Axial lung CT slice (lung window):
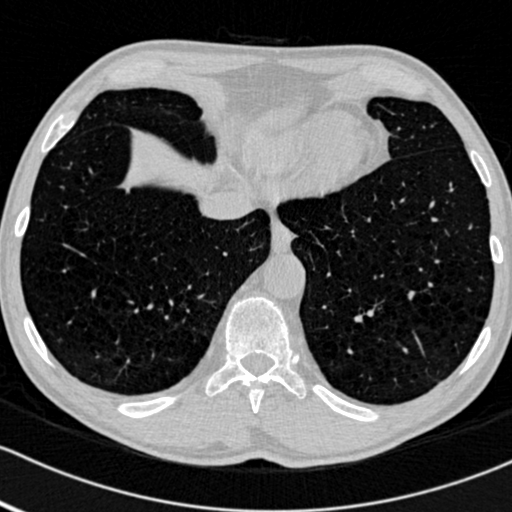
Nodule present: no